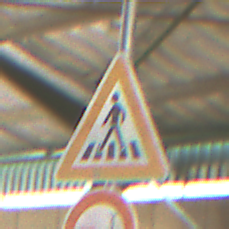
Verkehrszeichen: FussgaengerueberwegRechts
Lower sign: VerbotUeberholenEinspurigeFahrzeuge
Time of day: MorningAfternoon
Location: Roofed (Special)
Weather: NotSpecified
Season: NotSpecified
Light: Artificial